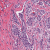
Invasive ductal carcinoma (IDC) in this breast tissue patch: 1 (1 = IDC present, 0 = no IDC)